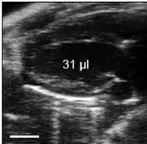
Study protocol and cardiac phenotyping. (B) Parasternal long-axis view during end-diastole and end-systole before (upper panel) and 2 weeks after ISO treatment (lower panel). Scale bar represents 2 mm.
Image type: radiology (ultrasound)